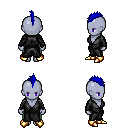
a pixel art fantasy rpg character, female body template, dark elf, purple skin, gray robe, teal pants, blue mohawk hairstyle, gold boots, four views (front, back, left, right), 2x2 character sprite sheet, small pixel art, hard edges, no anti-aliasing